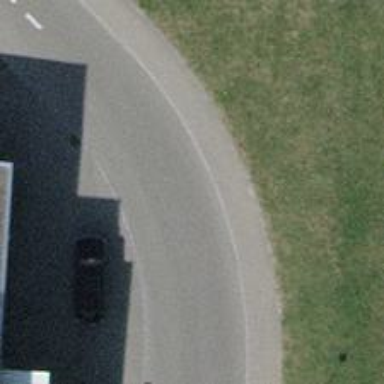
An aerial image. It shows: Sidewalk.